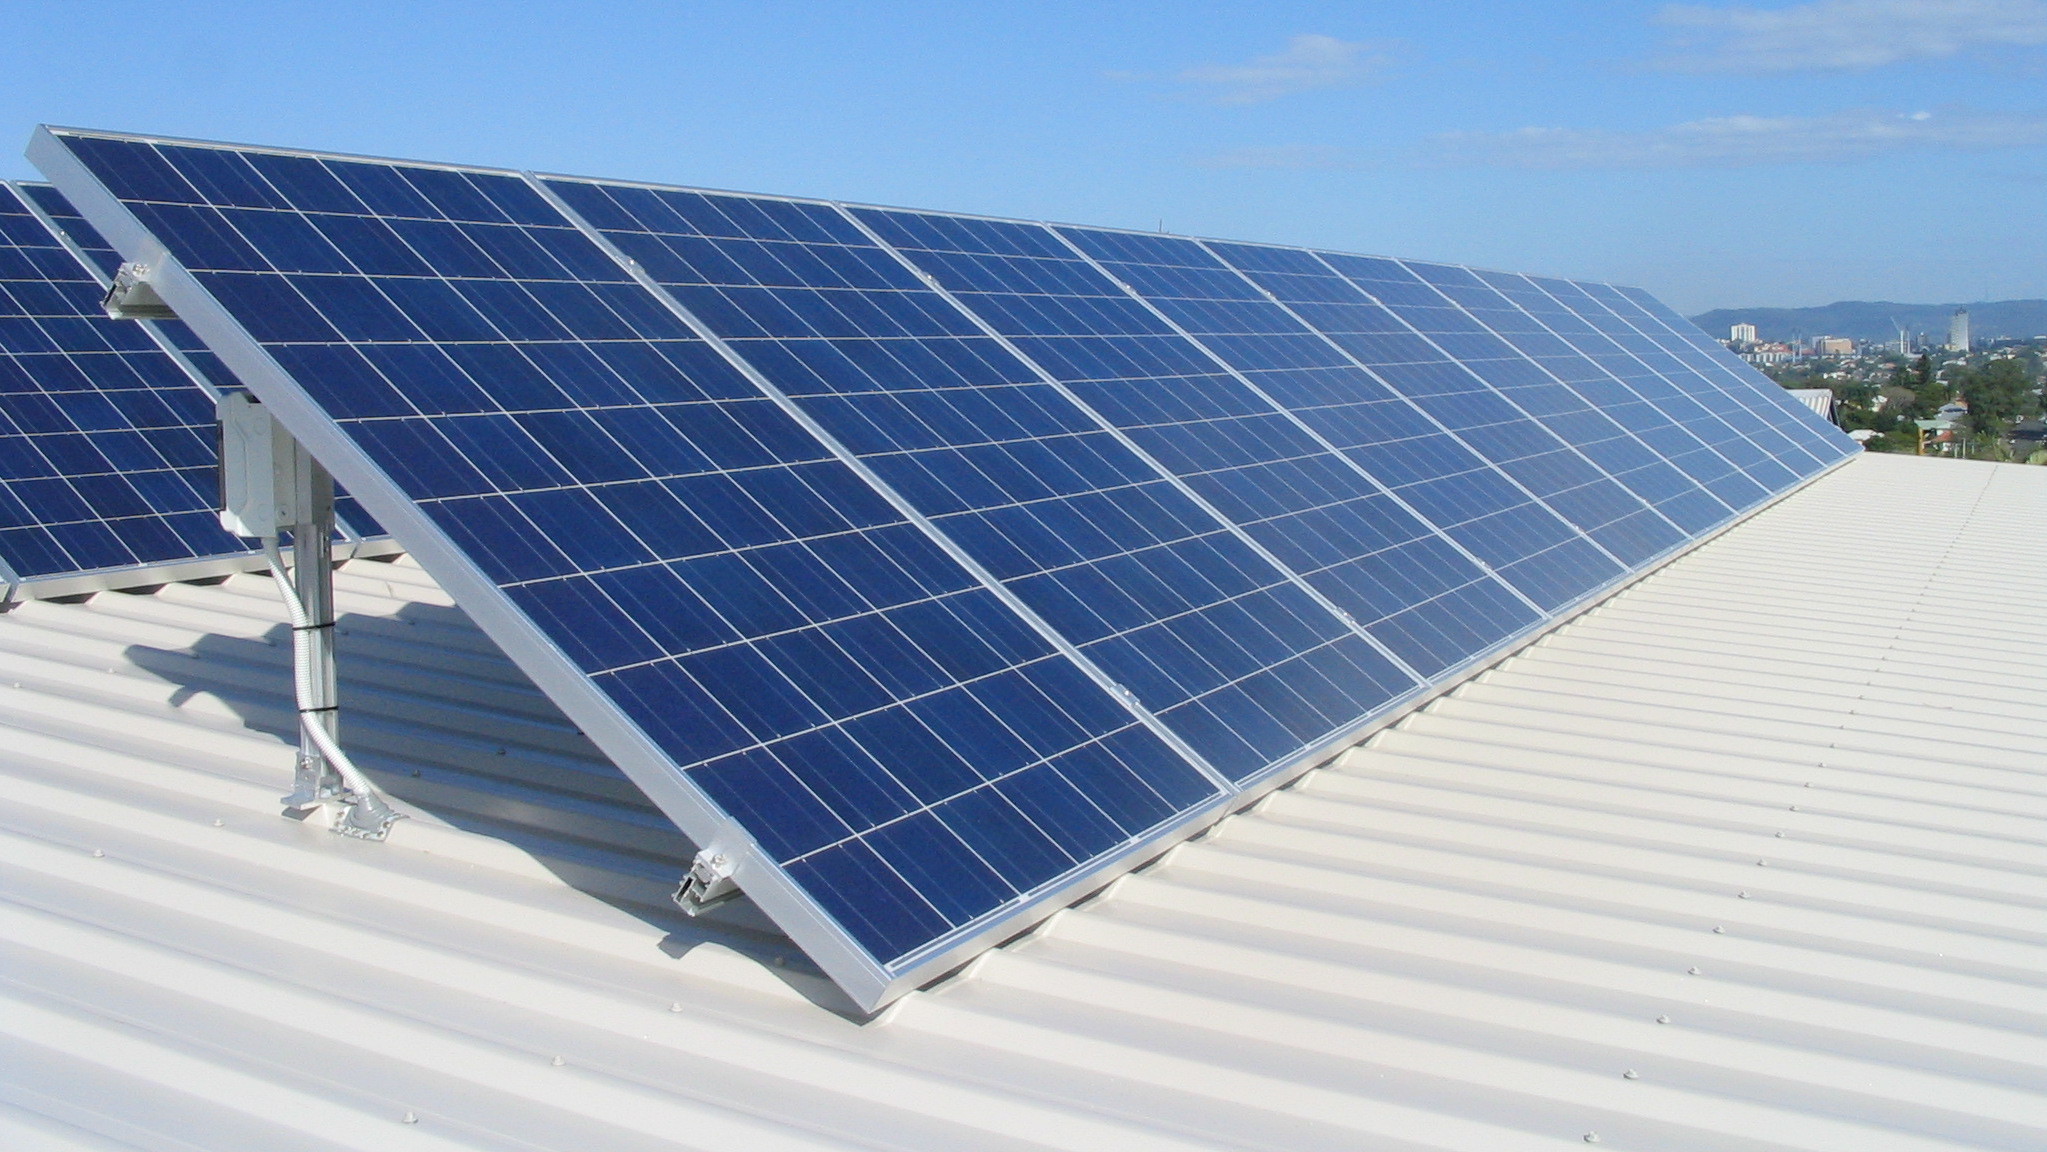
Label: Clean